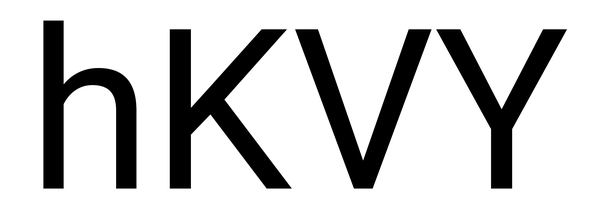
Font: Roboto_Regular